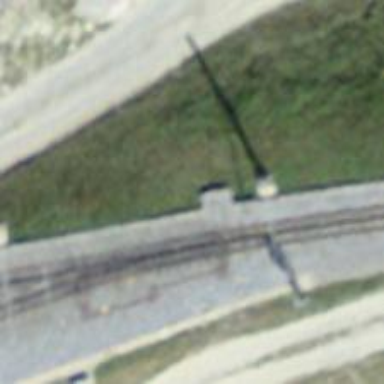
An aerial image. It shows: Railway switch with the turnout side on the left.